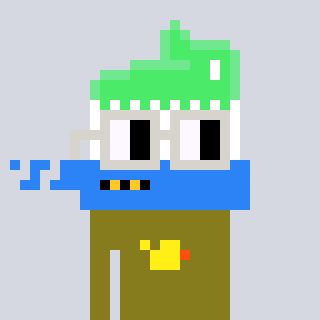
a pixel art character with square light gray glasses, a toothbrush-shaped head and a gunk-colored body on a cool background